Interaction volume radius: 5 \u00c5
Interaction volume height: 25 \u00c5
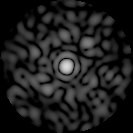
Disorder parameter: 0.8572